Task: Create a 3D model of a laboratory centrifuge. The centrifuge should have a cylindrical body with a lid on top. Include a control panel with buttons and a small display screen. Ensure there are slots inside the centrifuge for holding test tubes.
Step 357:
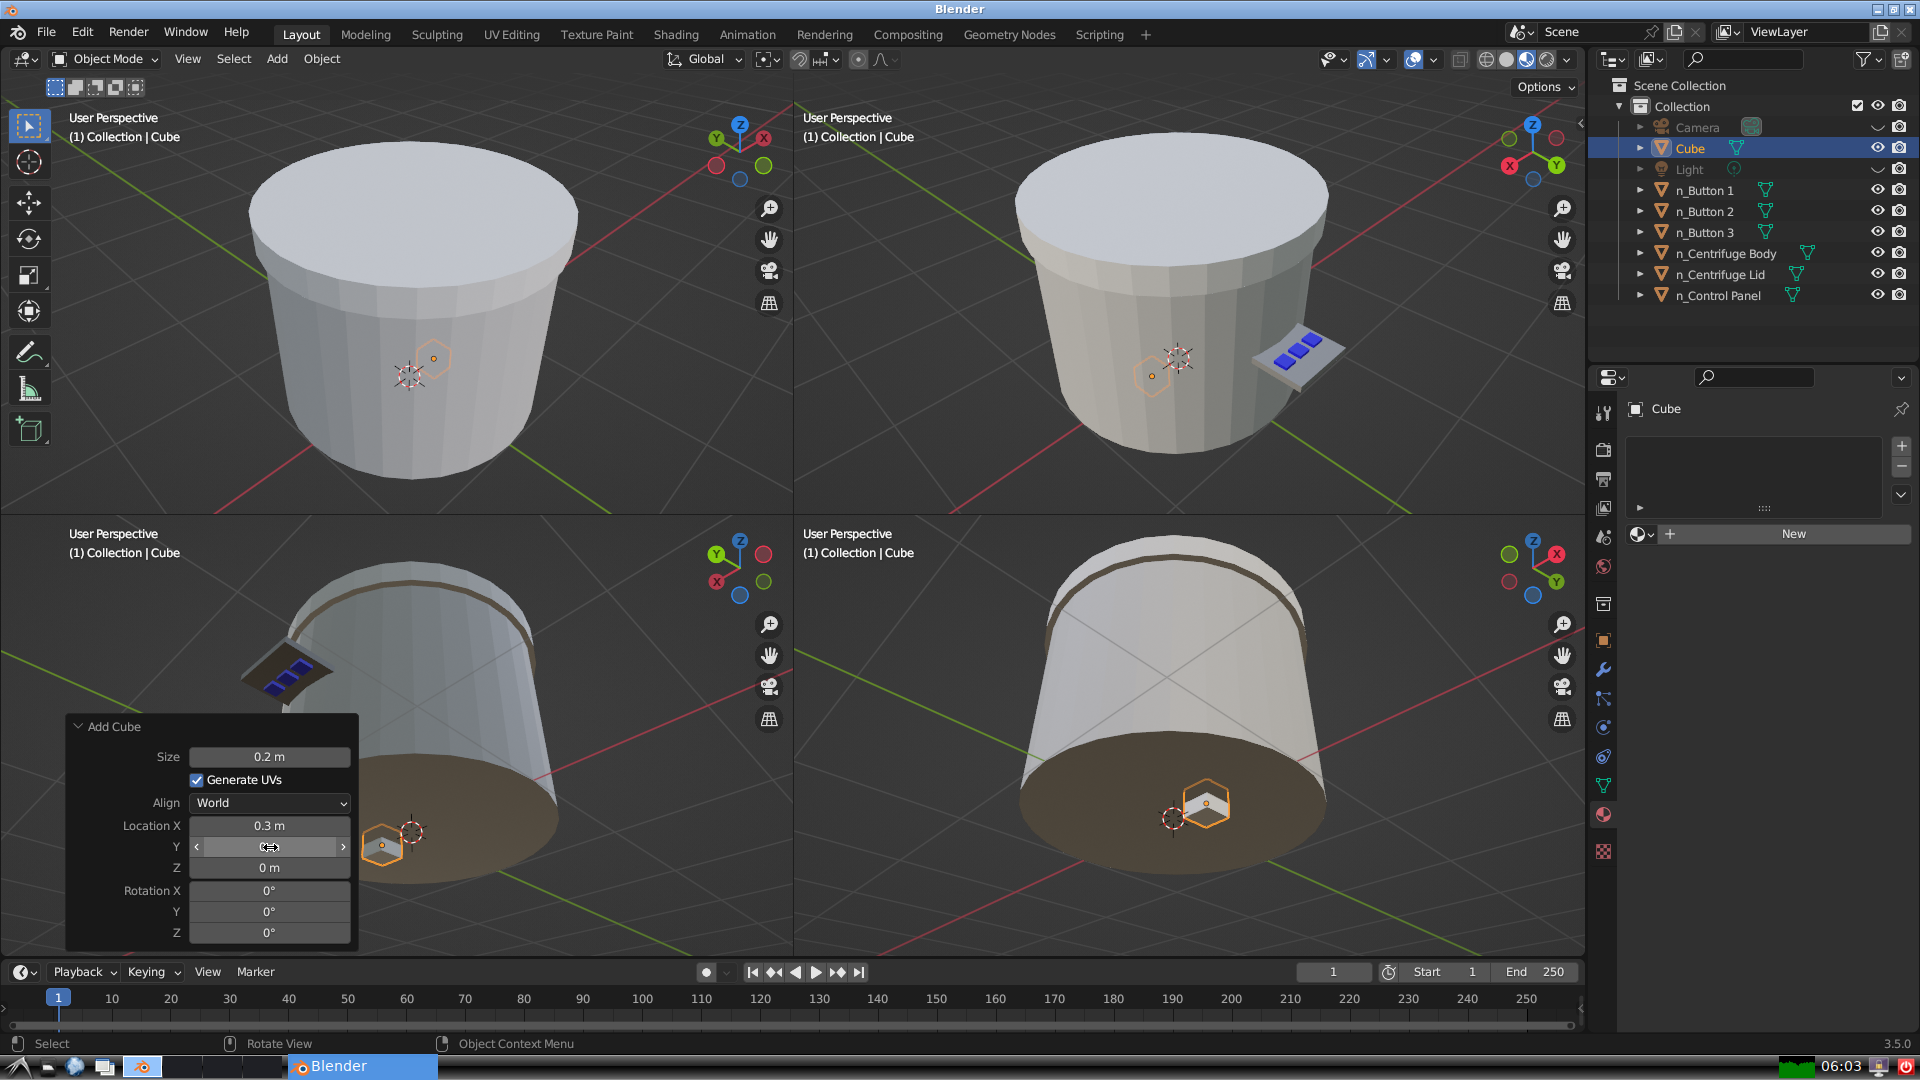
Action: click: no